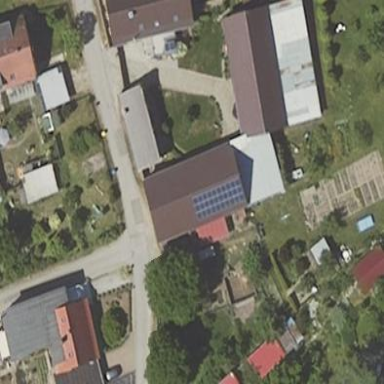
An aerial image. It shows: Shed.